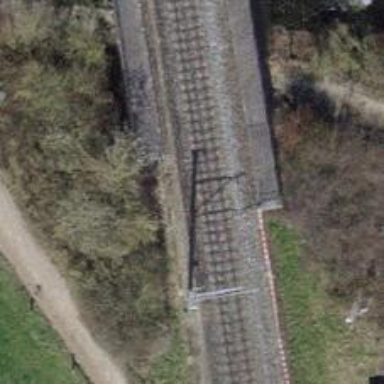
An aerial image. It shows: Narrow-gauge railway bridge with electrified contact lines over single track.